Field crop: maize
Growth stage: 2
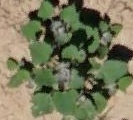
Species: chenopodium